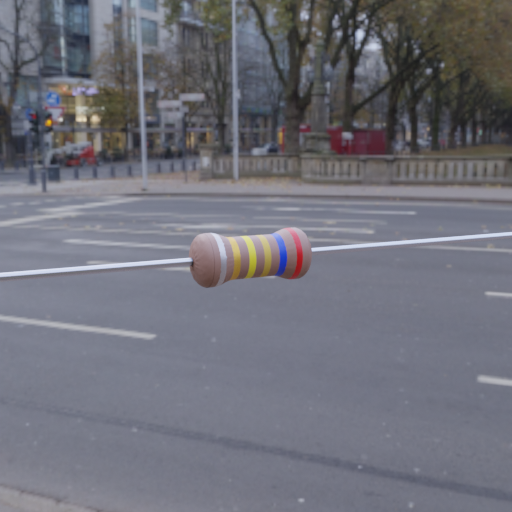
Resistor colour bands (in order): silver, gold, yellow, gold, blue, red